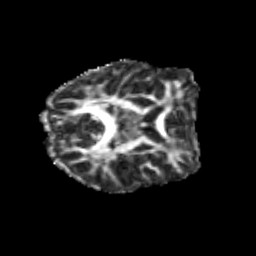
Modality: FA
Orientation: axial
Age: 20
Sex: female
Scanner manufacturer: siemens
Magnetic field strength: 3 T
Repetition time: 3.5 s
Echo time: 0.113 s